Question: I am trying to install DokuWiki on a windows 2003 server and using IIS 7.2 and PHP 5. I have gone on to IIS and created a virtual directory that points to where I extracted DokuWiki, I have set up all the permissions for that folder ensuring that it has rwx on all folders and sub folders. The virtual directory has rwx permissions enabled. The first problem I had was that php reported a missing file which was PassHash.class.php which I just created the blank file but before I added that file the logs reported
'''
[20-May-2015 10:36:51] PHP Warning: require_once(C:\dokuwiki/inc/PassHash.class.php) [<a href='function.require-once'>function.require-once</a>]: failed to open stream: No such file or directory in C:\dokuwiki\install.php on line 12
[20-May-2015 10:36:51] PHP Fatal error: require_once() [<a href='function.require'>function.require</a>]: Failed opening required 'C:\dokuwiki/inc/PassHash.class.php' (include_path='.;C:\php5\pear') in C:\dokuwiki\install.php on line 12
'''
But once I added the blank file it displays this:

I am aware that it is a permissions issue but I don't know how to add the permissions to those directories or even where they are located. Also did anyone else have to create that blank file ? seems a little odd to me. Any help appreciated.
Regards,
Luke
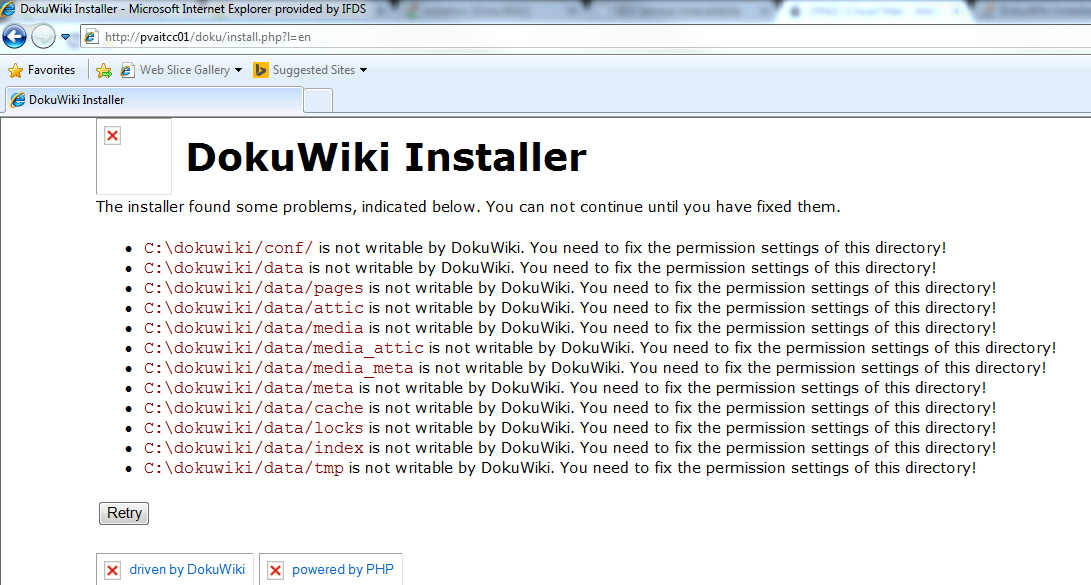
Answer: Browse to the dokuwiki/ directory and Check the properties of the data/ folder. Ensure that the Internet Guest Account(IUSR), the appropriate web server account or Server Group(IIS_IUSRS) has Folder level "Write" permissions to the data/ folder.
Browse to the dokuwiki/ directory and Check the properties of the conf/ folder. Ensure that the Internet Guest Account(IUSR), the appropriate web server account or Server Group(IIS_IUSRS) has Folder level "Write" permissions to the conf/ folder.
In IIS Manager left click the site name
Click "Edit Permissions" in the Actions pane OR right click and choose "Edit Permissions" from the shortcut menu.
Click the Security tab
Click the Edit button
Click the Add button
Click the Locations button and choose the local server name
Now type in IUSR and click OK, and OK again.
After this, install.php should work.